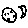
Label: moon